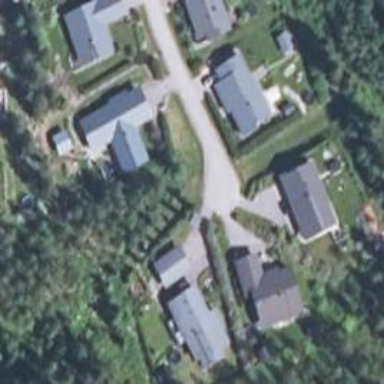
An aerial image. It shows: Living street.